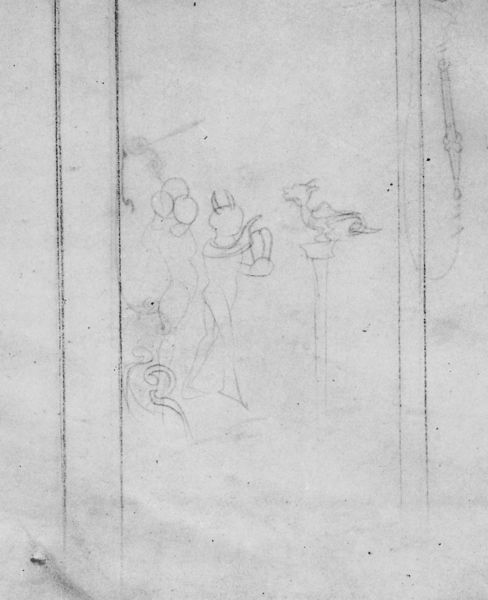
Titel: Libri  Naturales von Aristoteles
Institution: London, British Library
Schlagwörter: flügel, gott, hand, kopf, mann, schatten, vogel, weiß, menschen, fenster, finger, frau, kleid, köpfe, raum, schwarz, skizze, säule, tür, zeichnung, tier, malerei, ornament, alt, wand, arme, mensch, bild, futter, blatt, skulptur, statue, beine, brüste, papier, spieler, abstrakt, grafik, linien, figuren, büste, gestell, bauch, podest, striche, tusche, moses, kohle, torso, füttern, schwarz weiß, seite, schwert, stilisiert, kreise, schlange, bleistift, dämon, entwurf, tinte, bleistiftzeichnung, säulchen, picasso, hölle, teufel, griechisch, plan, hörner, stange, papagei, satan, luzifer, drache, beuys, grotesk, geist, vorzeichnung, bleistiftskizze, futtern, gehörnt, mose, steinzeit, skizziert, idol, stehle, kleif, scwert, entwurfsskizze, ka, gekrizel, gestehl